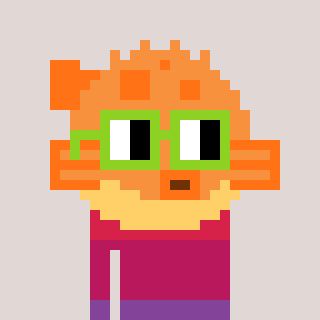
a pixel art character with square light green glasses, a pufferfish-shaped head and a bege-colored body on a warm background